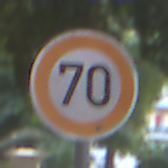
Verkehrszeichen: Geschwindigkeit70
Umgebung: Outdoor, Suburban
Tageszeit: MorningAfternoon
Wetter: PartlyCloudy
Licht: Natural
Jahreszeit: NotSpecified
Kontrast: LowContrast